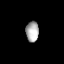
Tissue: lung
Cell type: Epithelial cells
Senescence score: 0.2164
Nuclear area (px): 261
Mean DAPI intensity: 170.831